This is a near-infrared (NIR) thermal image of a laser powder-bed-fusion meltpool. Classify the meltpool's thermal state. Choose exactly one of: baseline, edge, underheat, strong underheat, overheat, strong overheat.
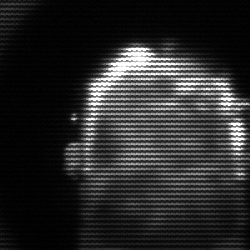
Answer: baseline